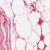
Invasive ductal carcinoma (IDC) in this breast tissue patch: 0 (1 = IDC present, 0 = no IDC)